Question: How do I obtain the metadata for a png or jpg image? I have a few thousand images that get processed by a perl script. One of the things that I need to be able to get from each image is the metadata for them.
The most important information is the date listed in bold. I would like to have a script I can run that will grab the date info from each of the pictures that I process. It would be ideal if it is in perl, but php would work too. this is running on a Linux system. Any help would be appreciated. Thank you
Here is an example of one of the images:

Here is the metadata for this image:
849x571 pixels - 825KB
Filename: EA_A02_N_1-4_5mM_Xgal_7d_B.cropped.resized.grey.png
Camera: Canon
Model: Canon EOS DIGITAL REBEL XSi
ISO: 200
Exposure: 1/50 sec
Aperture: 2.8
Focal Length: 60mm
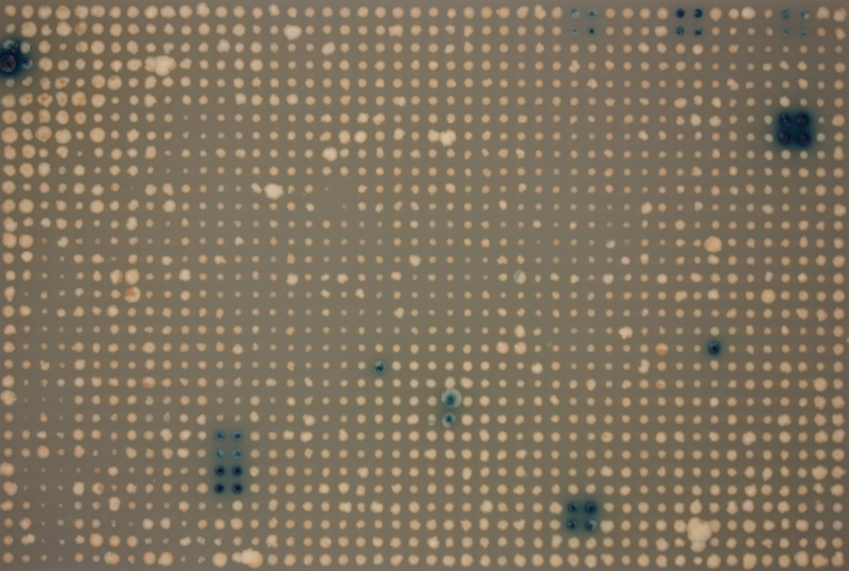
Answer: Check out <URL>